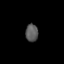
Tissue: lung
Cell type: Endothelial cells
Senescence score: 0.1887
Nuclear area (px): 218
Mean DAPI intensity: 88.899